Interaction volume radius: 5 \u00c5
Interaction volume height: 10 \u00c5
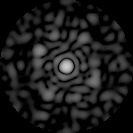
Disorder parameter: 0.8565